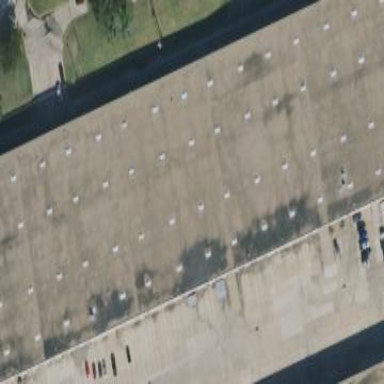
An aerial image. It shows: Warehouse.